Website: walmart
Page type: customer-info-address
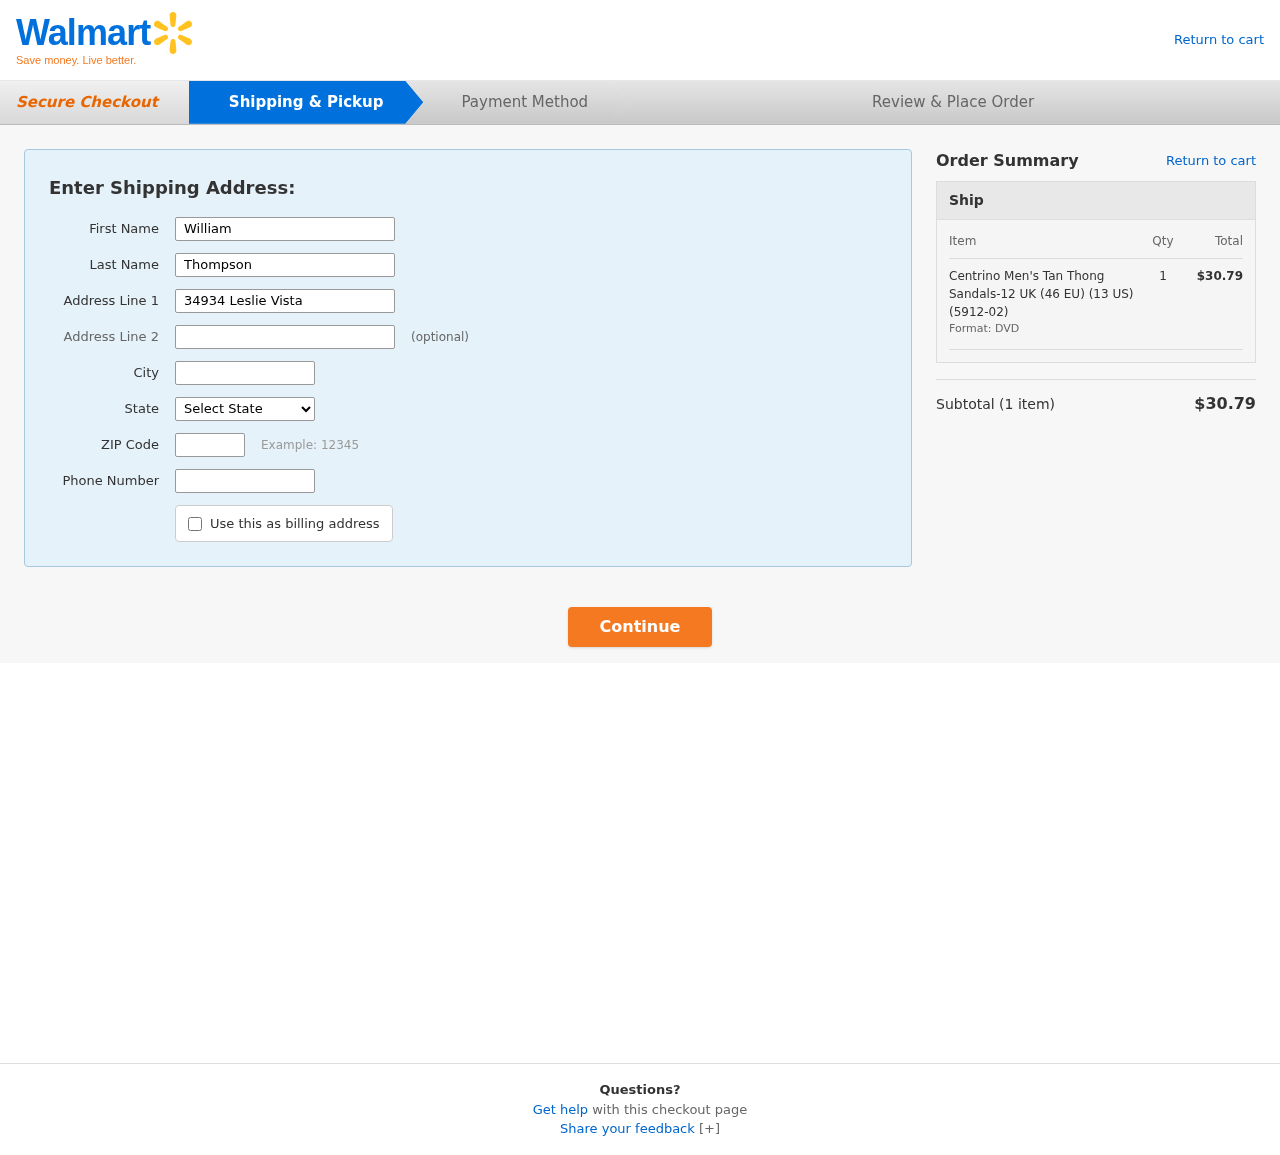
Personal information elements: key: PII_CITY
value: South Jeremymouth
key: PII_FIRSTNAME
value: William
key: PII_LASTNAME
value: Thompson
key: PII_PHONE
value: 8138553209
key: PII_POSTCODE
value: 83822
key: PII_STATE
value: Nevada
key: PII_STREET
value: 34934 Leslie Vista
Product elements: key: PRODUCT1_NAME
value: Centrino Men's Tan Thong Sandals-12 UK (46 EU) (13 US) (5912-02)
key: PRODUCT1_QUANTITY
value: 1
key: PRODUCT1_LINE_TOTAL
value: $30.79
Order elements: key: ORDER_NUM_ITEMS
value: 1
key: ORDER_SUBTOTAL
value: $30.79